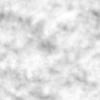
Label: no_change